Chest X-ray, PA view. Patient: 35 years old, sex M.
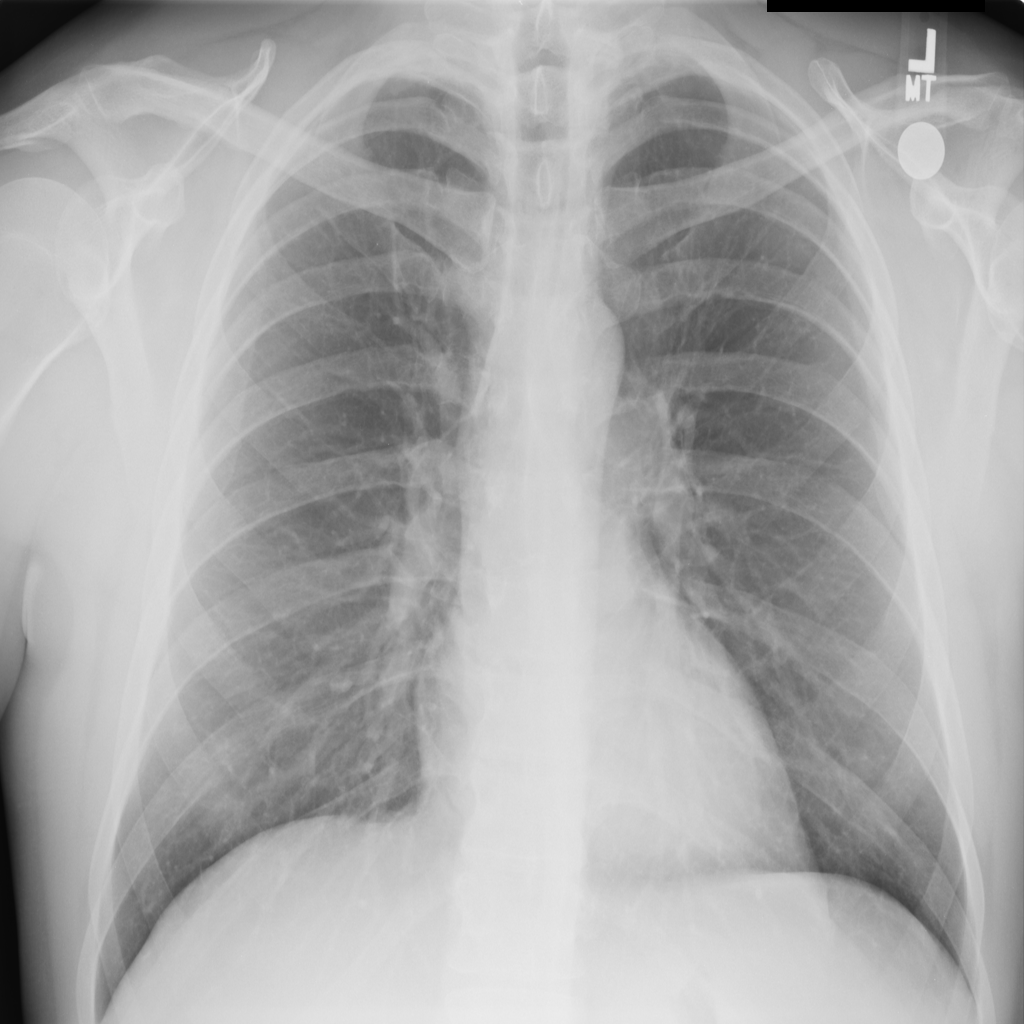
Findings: No Finding